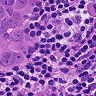
Metastatic tissue present: yes